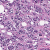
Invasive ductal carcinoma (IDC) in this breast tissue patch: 1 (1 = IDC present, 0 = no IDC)